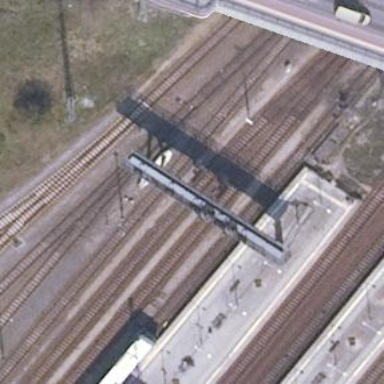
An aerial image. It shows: Beam-structured bridge that is part of the railway signal bridge.